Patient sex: F
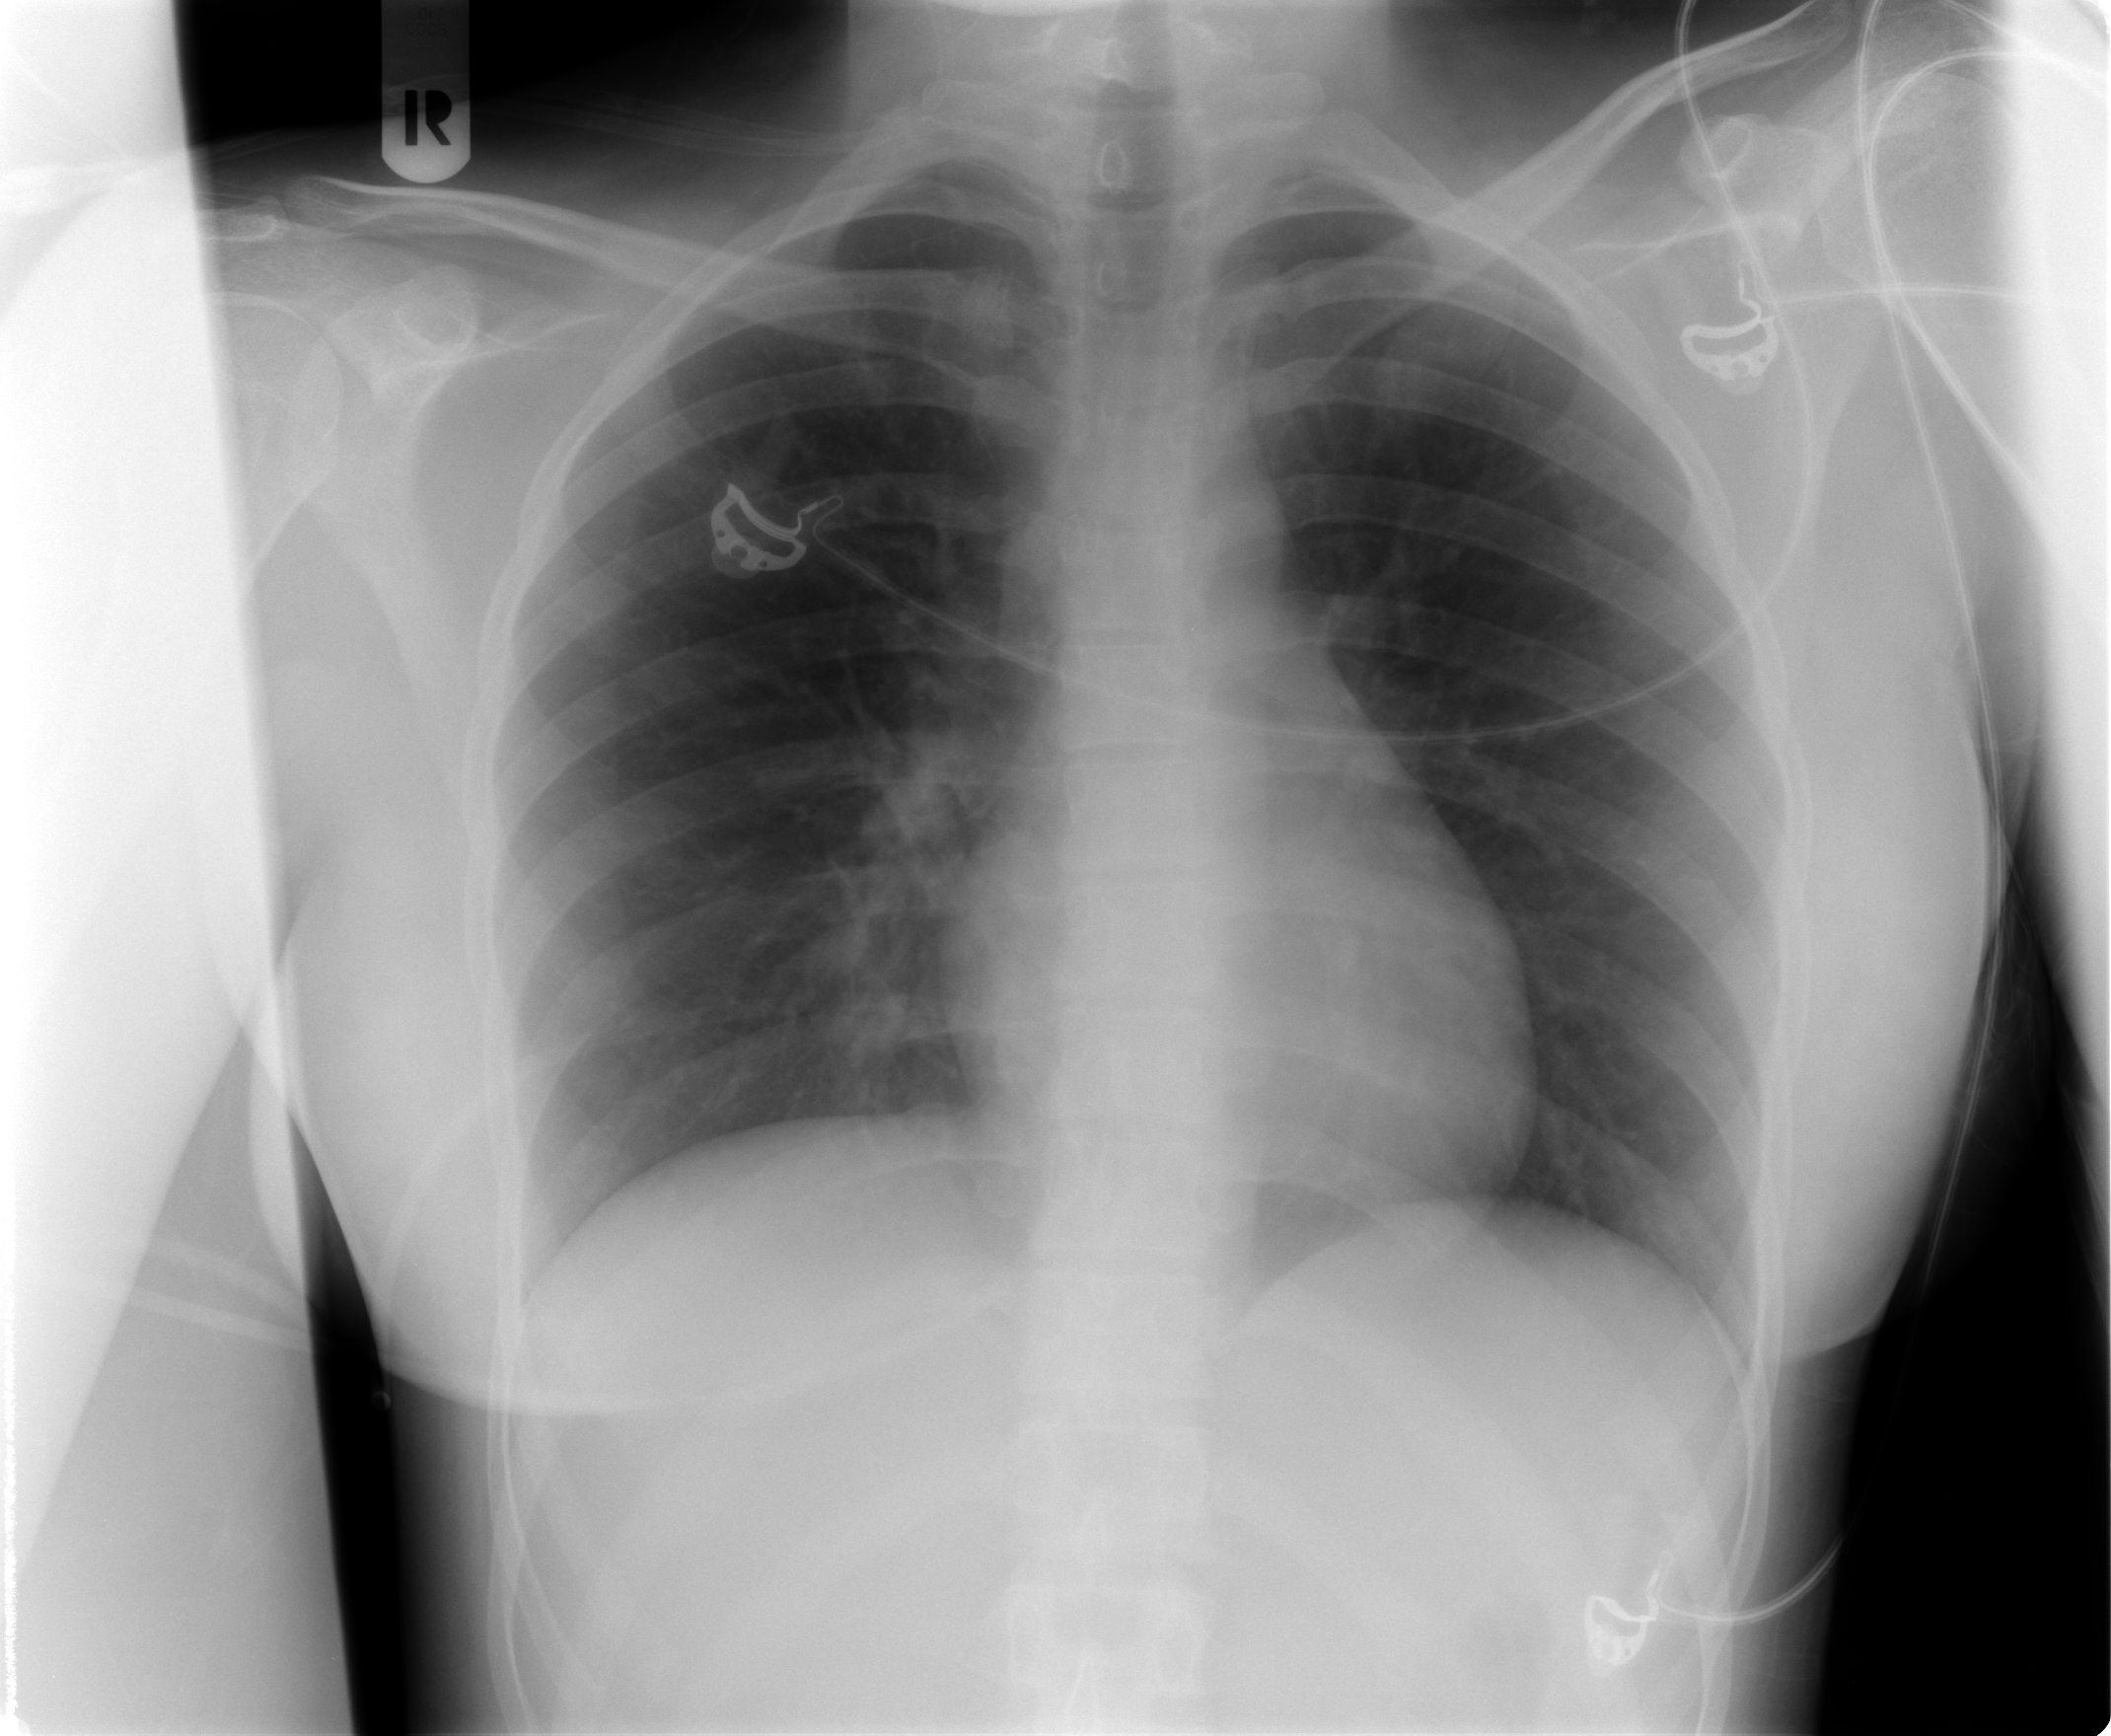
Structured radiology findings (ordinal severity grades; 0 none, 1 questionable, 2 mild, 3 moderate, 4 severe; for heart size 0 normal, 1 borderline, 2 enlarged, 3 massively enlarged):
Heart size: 0
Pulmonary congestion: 0
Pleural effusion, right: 0
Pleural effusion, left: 0
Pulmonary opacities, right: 1
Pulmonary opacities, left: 0
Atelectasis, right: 2
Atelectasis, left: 0